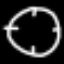
Label: clock